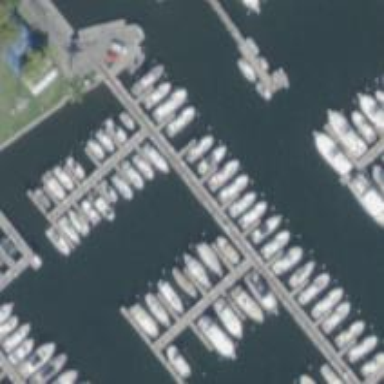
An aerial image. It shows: Marina on leisure land.